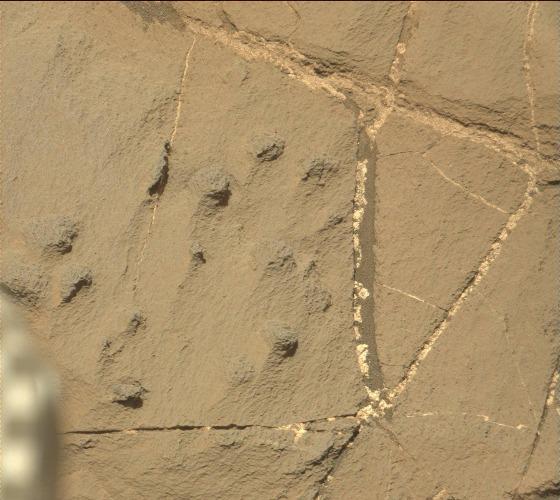
Terrain classes present: Bedrock, Gravel / Sand / Soil, Shadow, Sky / Distant Mountains